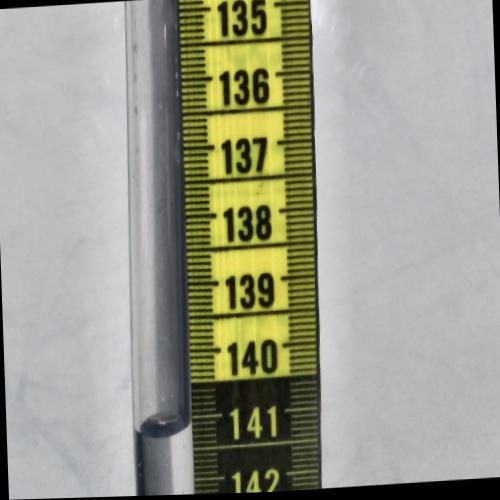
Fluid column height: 141.1 cm